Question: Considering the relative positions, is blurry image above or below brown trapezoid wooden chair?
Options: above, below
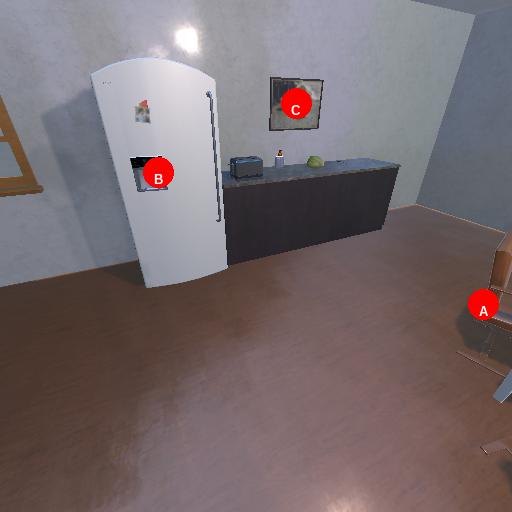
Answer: above